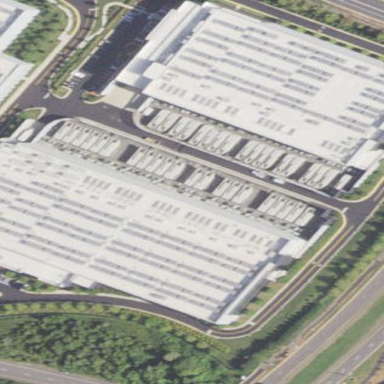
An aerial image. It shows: Data center building.